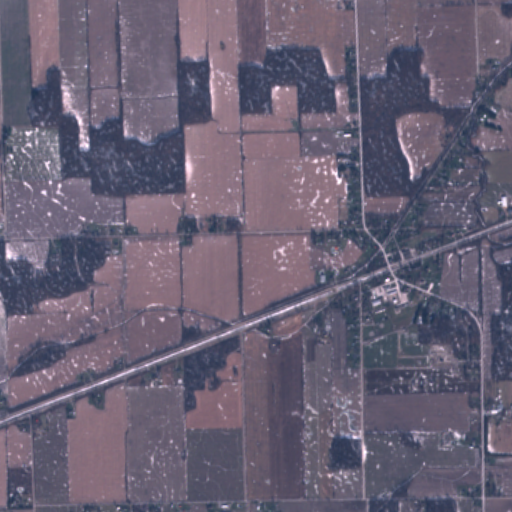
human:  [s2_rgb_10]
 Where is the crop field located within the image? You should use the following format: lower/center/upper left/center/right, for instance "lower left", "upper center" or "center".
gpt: The crop field is located in the lower center of the image.
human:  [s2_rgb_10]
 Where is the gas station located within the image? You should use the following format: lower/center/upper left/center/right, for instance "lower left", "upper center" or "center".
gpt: The gas station is located in the center right of the image.
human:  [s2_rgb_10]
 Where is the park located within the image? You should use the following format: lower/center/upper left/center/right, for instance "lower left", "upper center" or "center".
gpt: The park is located in the lower right of the image.
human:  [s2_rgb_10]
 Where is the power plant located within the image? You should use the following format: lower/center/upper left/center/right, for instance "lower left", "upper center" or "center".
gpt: There is no power plant in the image.